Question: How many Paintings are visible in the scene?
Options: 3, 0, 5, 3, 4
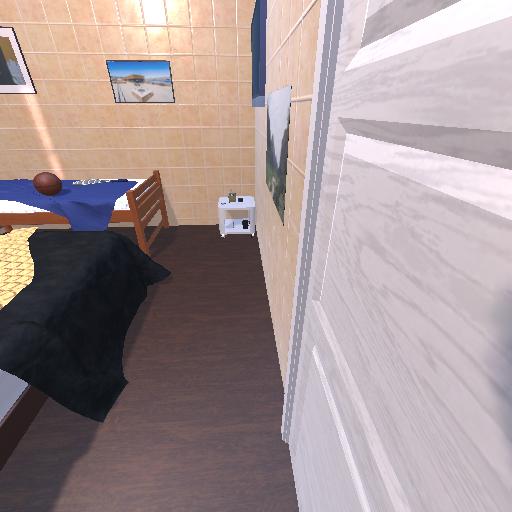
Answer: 3